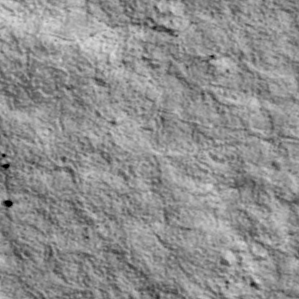
Label: non_frost